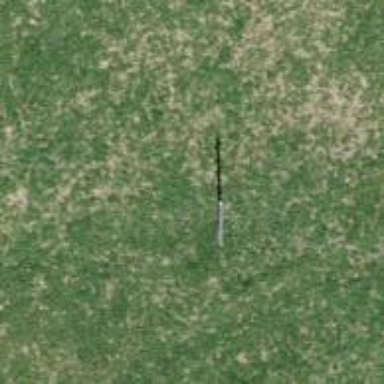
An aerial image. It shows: Power pole.